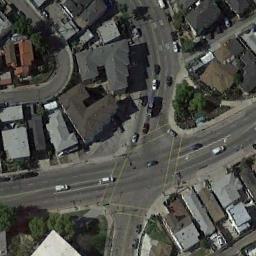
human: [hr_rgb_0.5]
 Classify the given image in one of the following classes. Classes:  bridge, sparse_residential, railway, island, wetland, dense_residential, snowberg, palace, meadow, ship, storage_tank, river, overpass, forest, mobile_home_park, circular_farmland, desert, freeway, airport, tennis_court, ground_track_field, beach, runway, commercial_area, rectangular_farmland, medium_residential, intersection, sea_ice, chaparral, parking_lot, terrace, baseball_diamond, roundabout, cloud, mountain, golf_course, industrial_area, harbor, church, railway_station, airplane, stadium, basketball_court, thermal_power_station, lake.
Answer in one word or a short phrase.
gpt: intersection